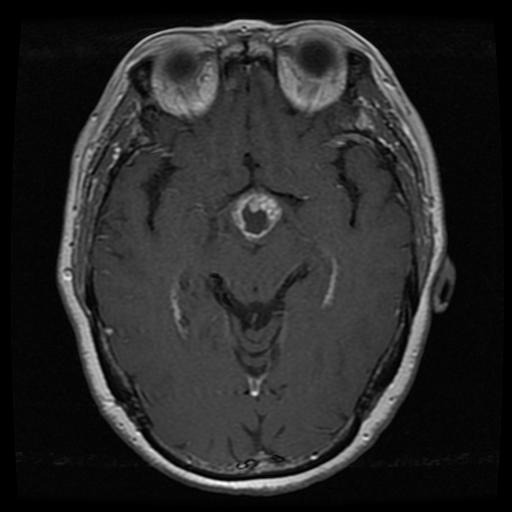
Label: pituitary